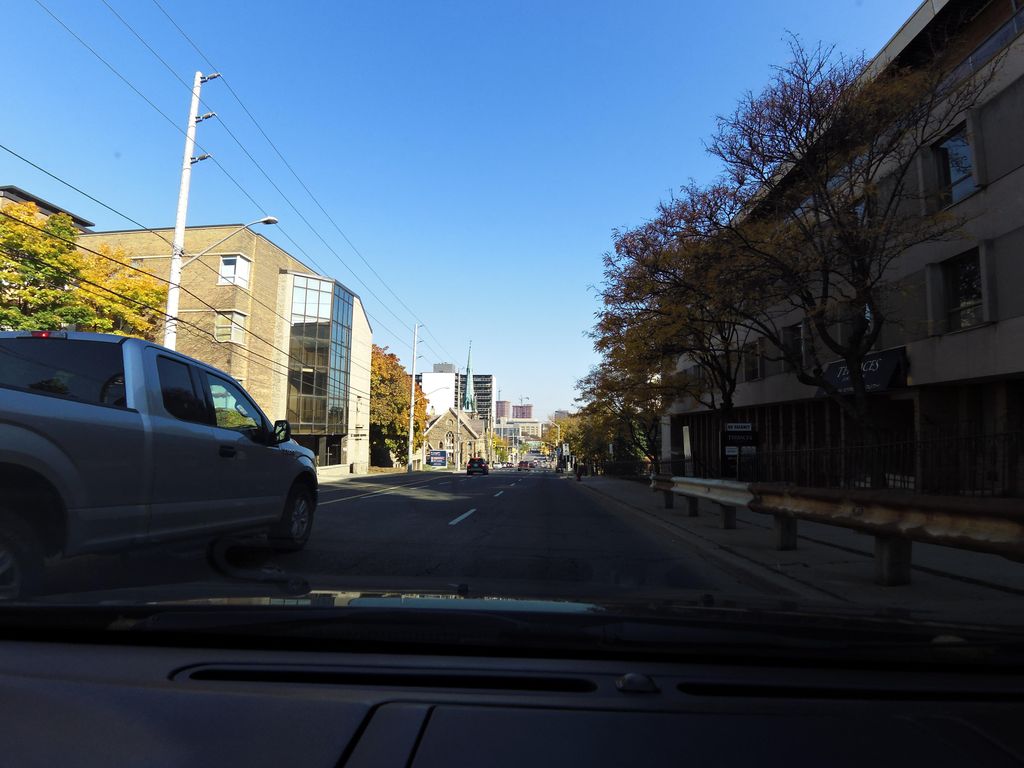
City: hamilton